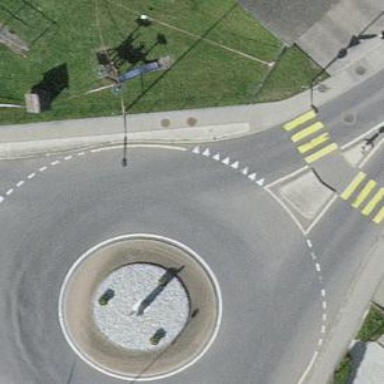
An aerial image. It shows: Secondary road leading to roundabout.